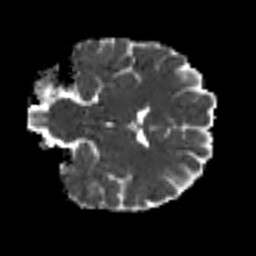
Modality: MD
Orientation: coronal
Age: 23
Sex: female
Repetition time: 8.4 s
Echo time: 0.09 s